Field crop: tomato
Growth stage: 2
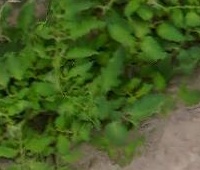
Species: tomato